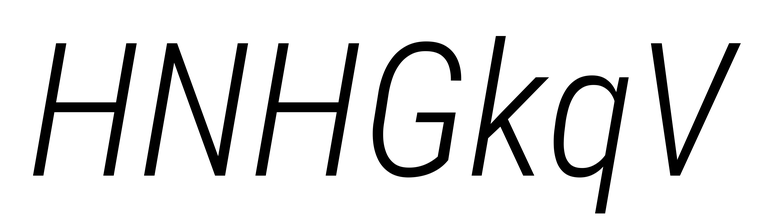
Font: Roboto-Italic_Condensed_Light_Italic